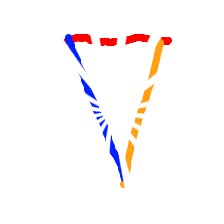
Shape: triangle